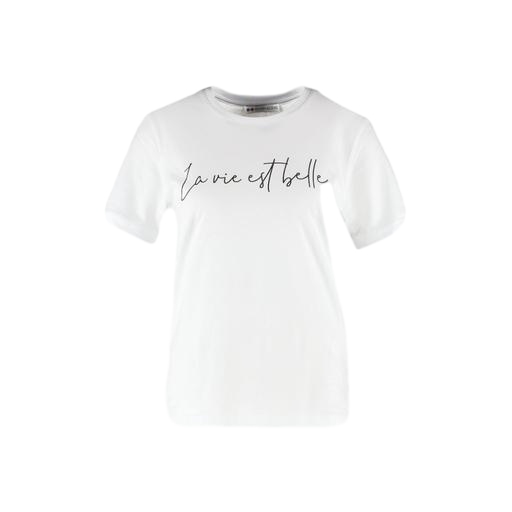
white t-shirt and black letters, graphic t-shirt, white message t-shirt, white background